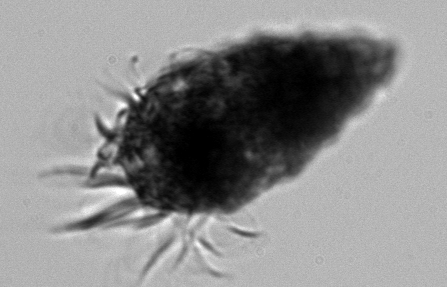
Label: Laboea_strobila